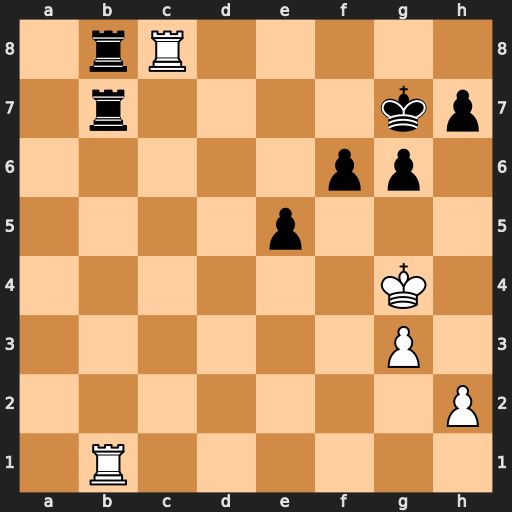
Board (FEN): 1rR5/1r4kp/5pp1/4p3/6K1/6P1/7P/1R6
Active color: w
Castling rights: -
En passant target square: -
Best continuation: Rxb8 Rxb8 Rxb8